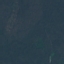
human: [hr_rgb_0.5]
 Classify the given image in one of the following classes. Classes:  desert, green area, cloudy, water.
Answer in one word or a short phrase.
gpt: green area